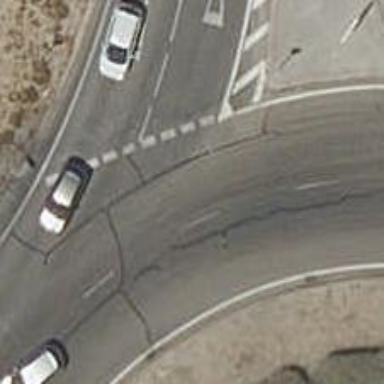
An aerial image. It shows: Road with "give way" sign.